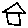
Label: house